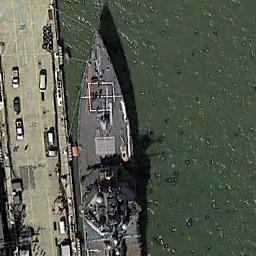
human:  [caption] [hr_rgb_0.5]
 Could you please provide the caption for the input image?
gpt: The ship is docked at the dock and some cars are on the bank .

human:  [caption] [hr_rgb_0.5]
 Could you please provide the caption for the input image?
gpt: An iron cyan ship docked in a green harbor .

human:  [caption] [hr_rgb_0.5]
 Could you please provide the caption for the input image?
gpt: There are many cars in the open space beside the ship .

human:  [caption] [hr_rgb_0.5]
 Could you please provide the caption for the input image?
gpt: There is a ship in the green water on the shore .

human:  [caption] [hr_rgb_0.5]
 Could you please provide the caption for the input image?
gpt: The black ship is at the harbor with some cars .